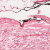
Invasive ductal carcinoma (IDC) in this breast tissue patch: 0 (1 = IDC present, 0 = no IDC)